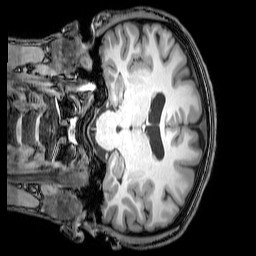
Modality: T1w
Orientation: coronal
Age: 20
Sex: male